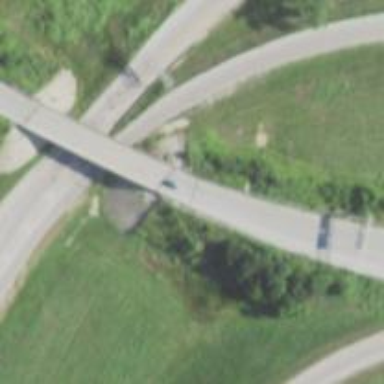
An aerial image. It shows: Expressway bridge.